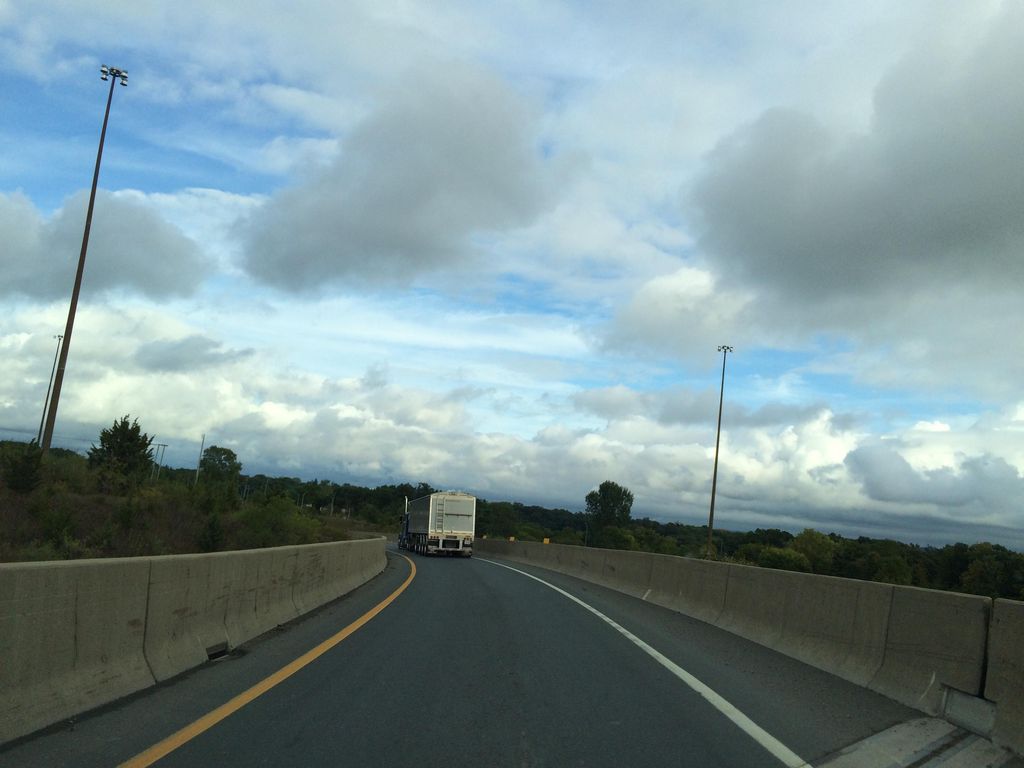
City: hamilton